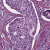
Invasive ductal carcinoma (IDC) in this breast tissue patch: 0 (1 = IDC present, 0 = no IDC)